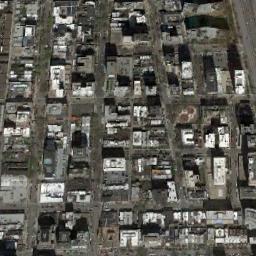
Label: commercial_area